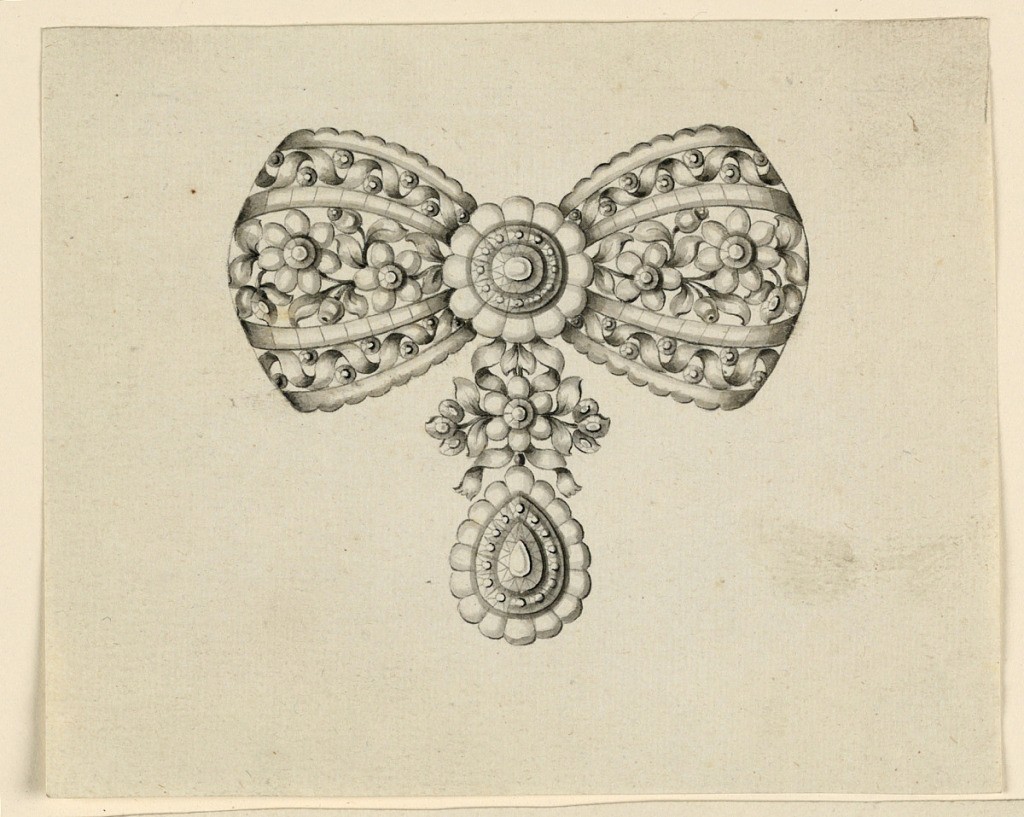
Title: Design for a Brooch
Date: late 18th century
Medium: Pen and black ink, brush and gray watercolor on off-white laid paper
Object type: Drawing
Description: Jewelry design for a brooch in the form of a bow. Above a knot of à jour work with a central rosette. The hanging ends are fastened by a blossom in the center of stems; below a drop.